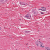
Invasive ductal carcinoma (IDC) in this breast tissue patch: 0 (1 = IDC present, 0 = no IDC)